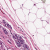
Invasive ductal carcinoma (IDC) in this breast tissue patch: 0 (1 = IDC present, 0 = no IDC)